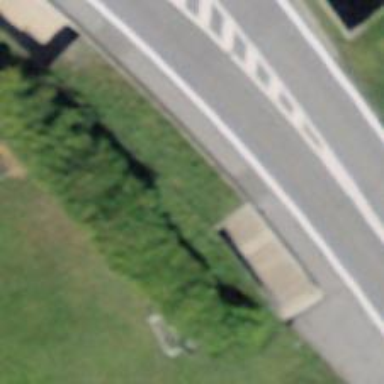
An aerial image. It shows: Footway passing through tunnel.